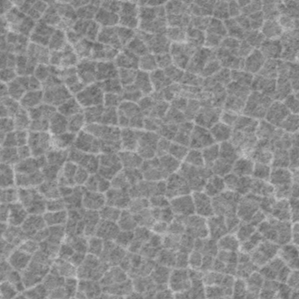
Label: frost